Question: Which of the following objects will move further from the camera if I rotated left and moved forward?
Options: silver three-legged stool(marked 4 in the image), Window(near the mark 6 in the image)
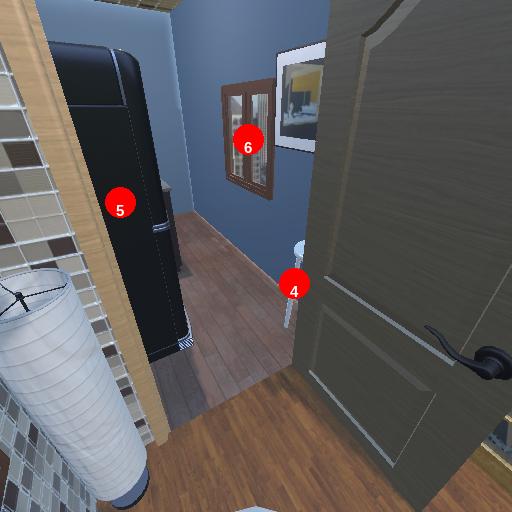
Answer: silver three-legged stool(marked 4 in the image)